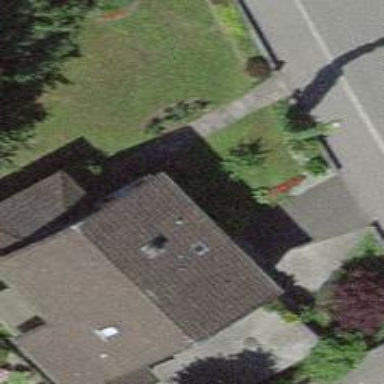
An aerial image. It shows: Detached building with gabled roof.